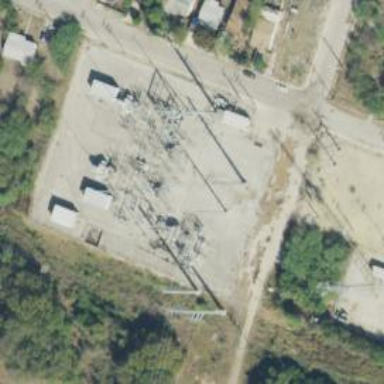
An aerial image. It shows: Switch for power supply.